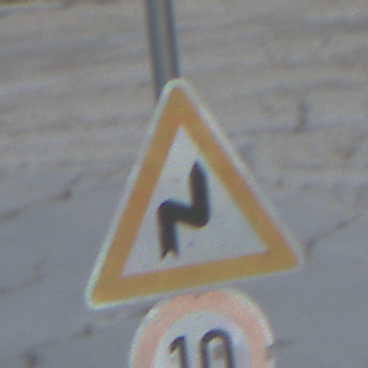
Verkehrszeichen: DoppelkurveRechts
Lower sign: Geschwindigkeit10
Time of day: SunriseSunset
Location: Outdoor (Beach)
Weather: PartlyCloudy
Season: NotSpecified
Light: Natural